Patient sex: F
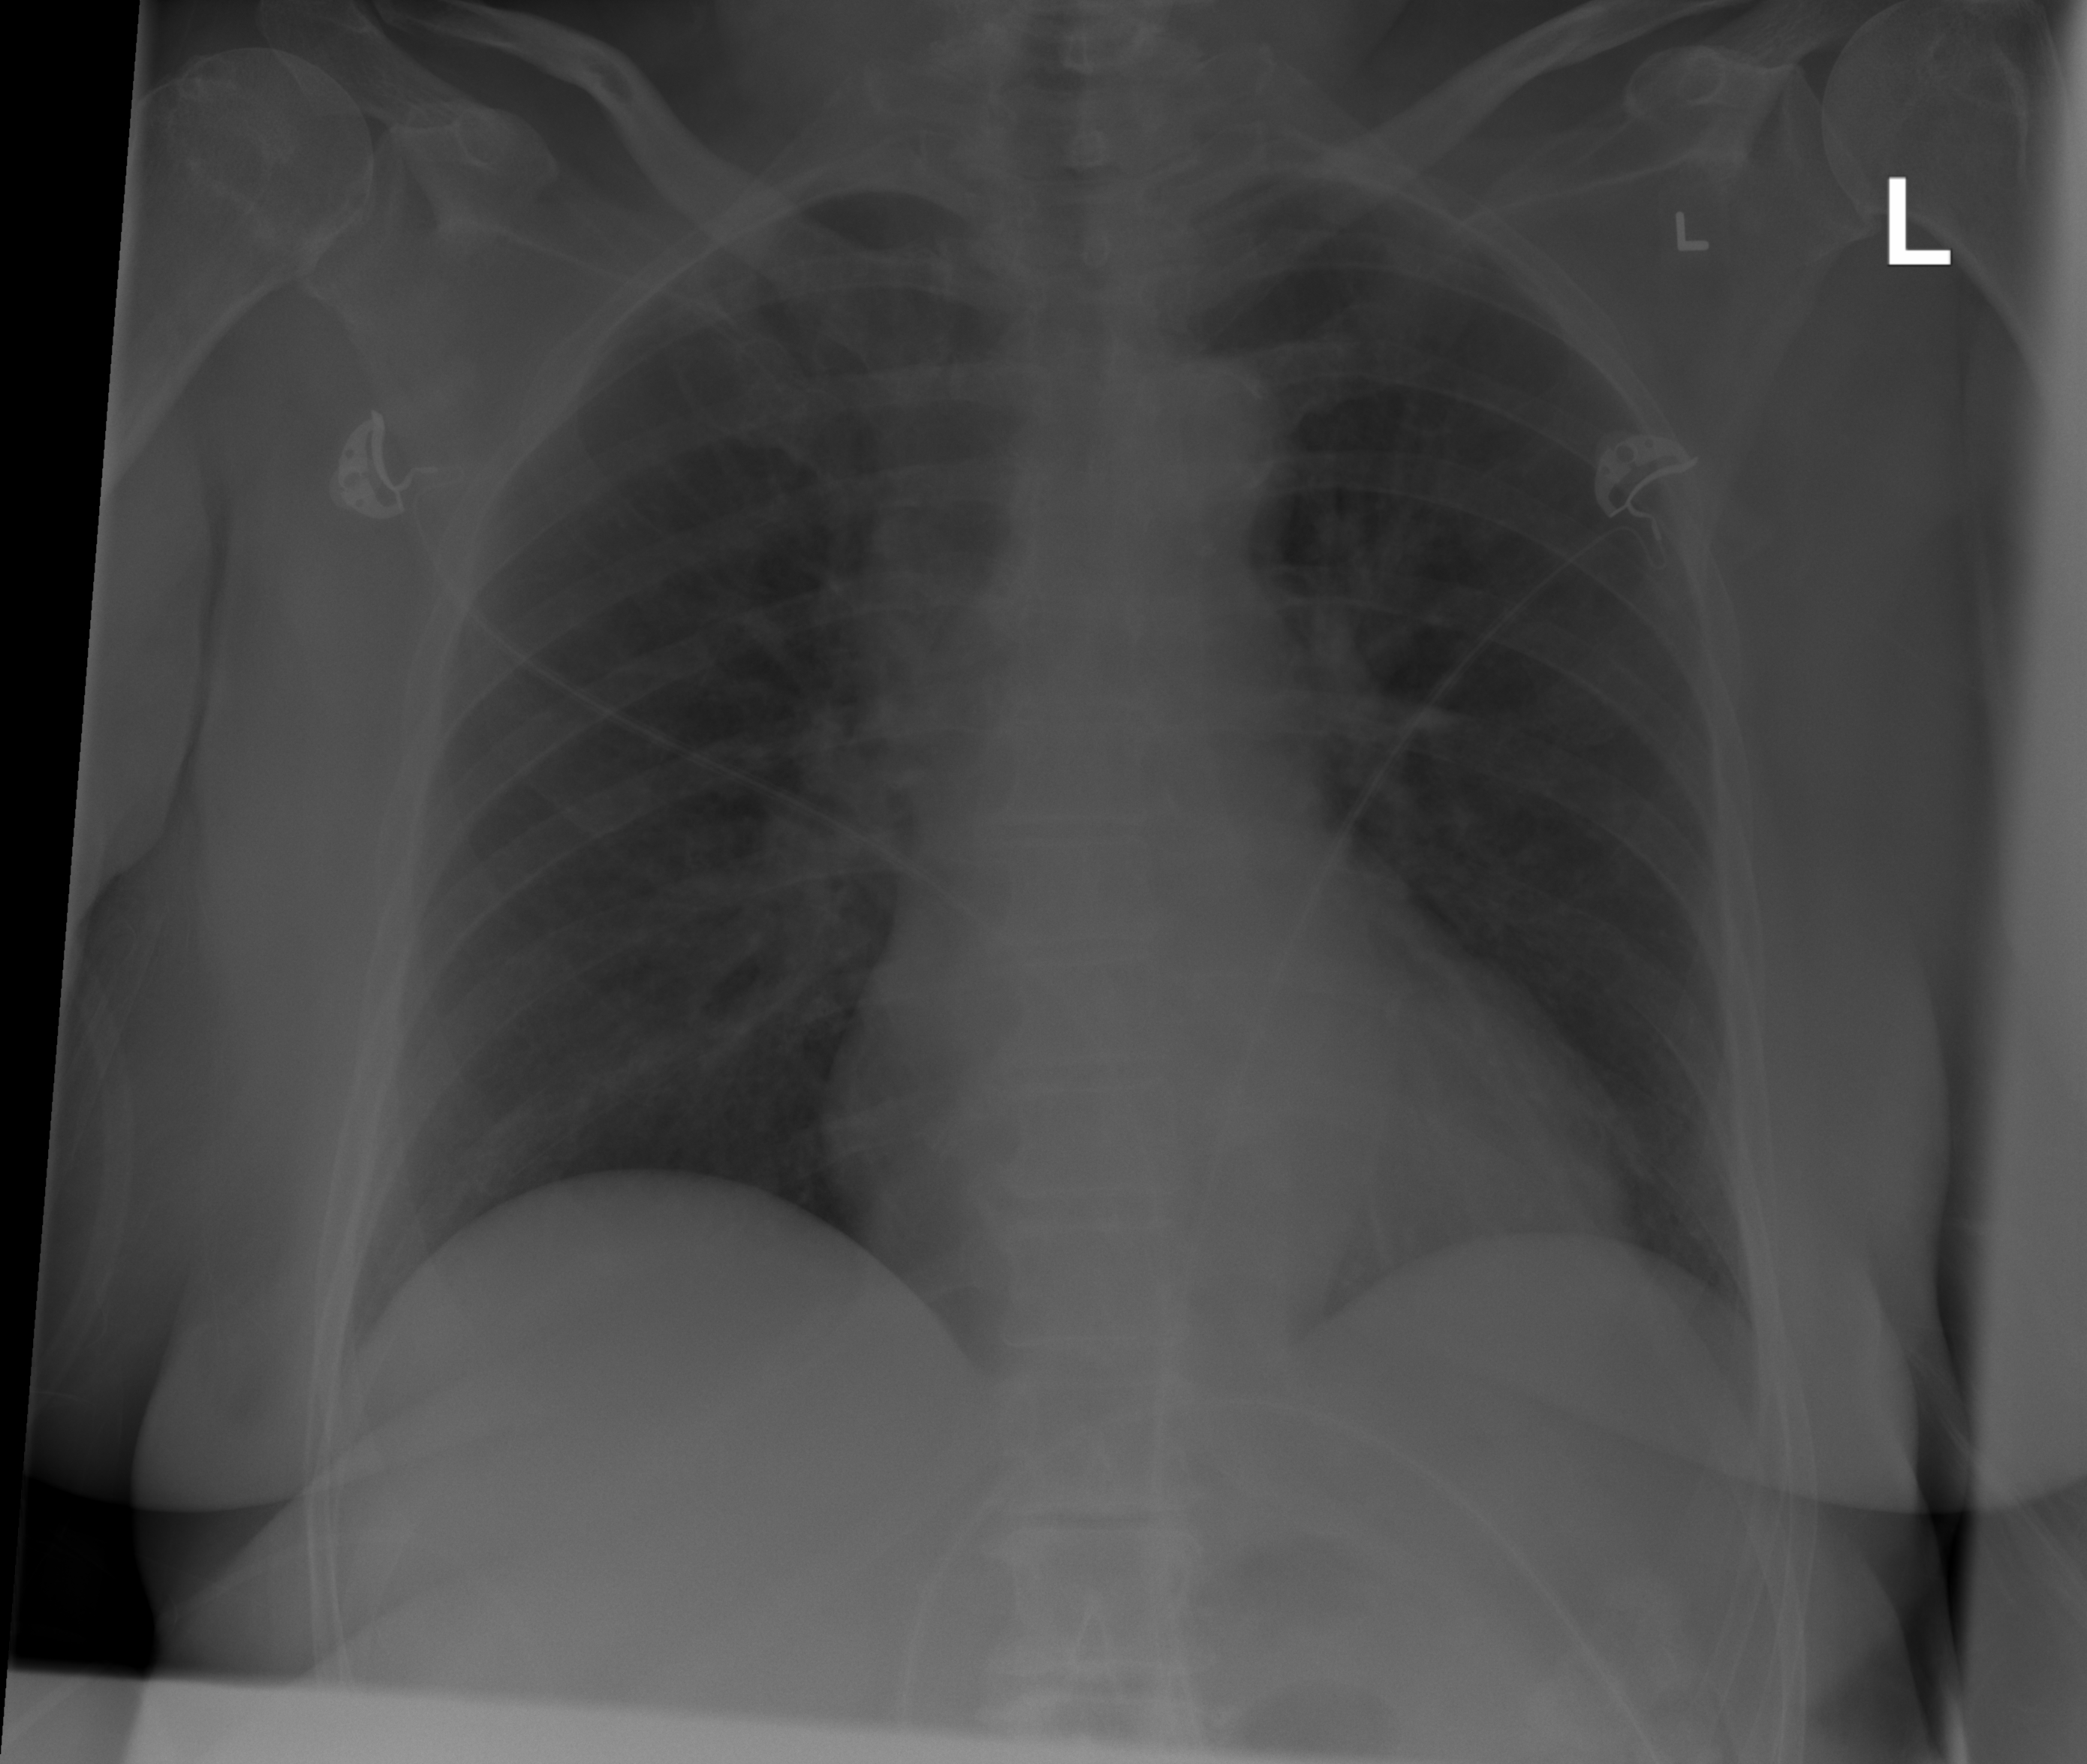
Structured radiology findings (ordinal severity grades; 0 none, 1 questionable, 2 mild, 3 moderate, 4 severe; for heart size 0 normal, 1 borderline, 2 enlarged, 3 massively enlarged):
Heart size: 0
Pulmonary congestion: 2
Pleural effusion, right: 0
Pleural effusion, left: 0
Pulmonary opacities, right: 1
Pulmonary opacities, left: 1
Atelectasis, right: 0
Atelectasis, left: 0